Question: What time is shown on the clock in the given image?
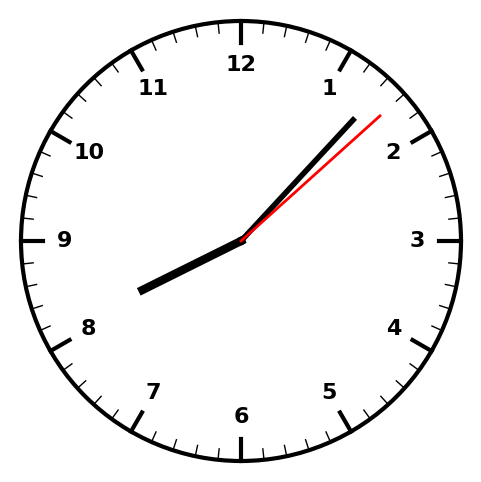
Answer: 08:07:08